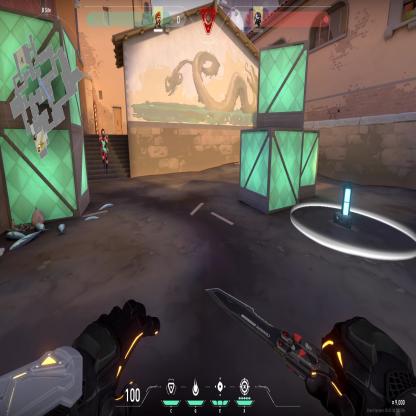
Label: planted spike ; enemy